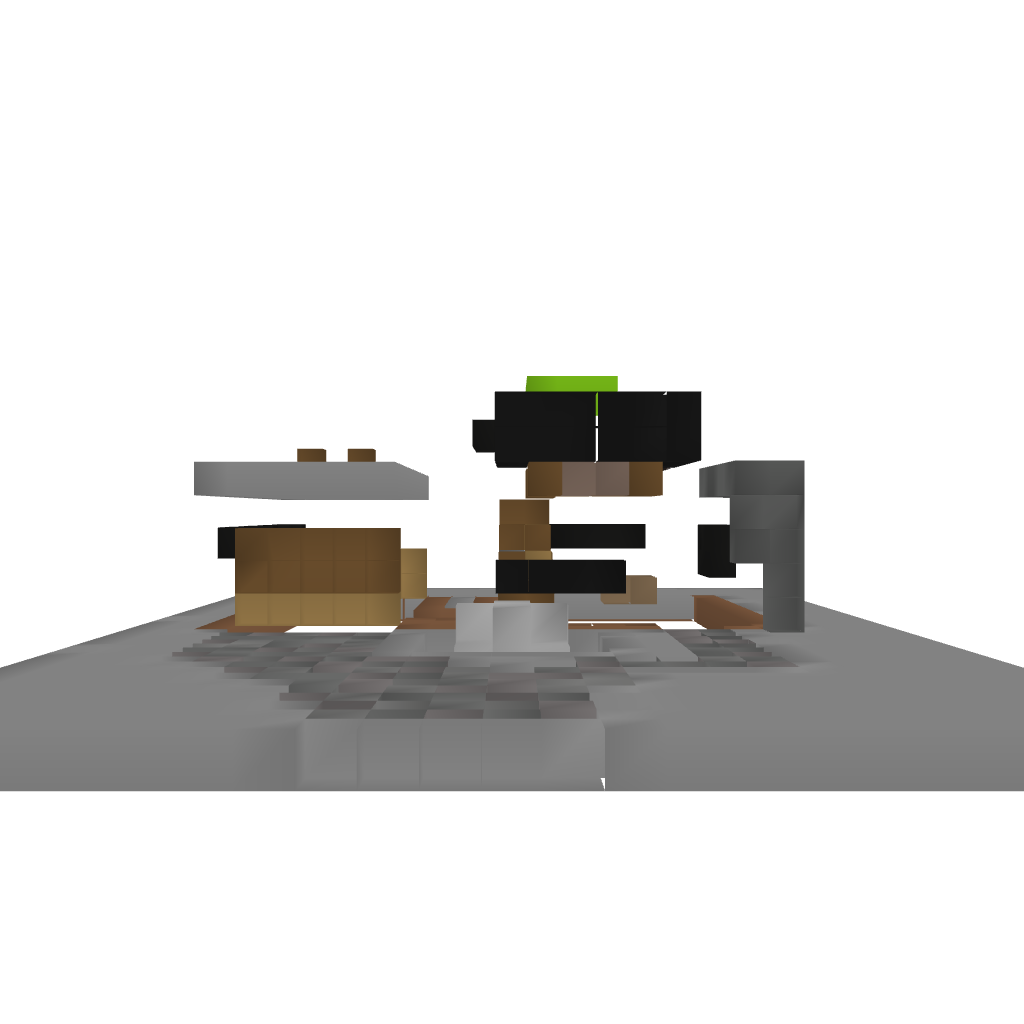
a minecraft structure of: modern house 2